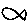
Label: fish